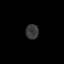
Tissue: skin
Cell type: T cells
Senescence score: 0.7616
Nuclear area (px): 187
Mean DAPI intensity: 56.455